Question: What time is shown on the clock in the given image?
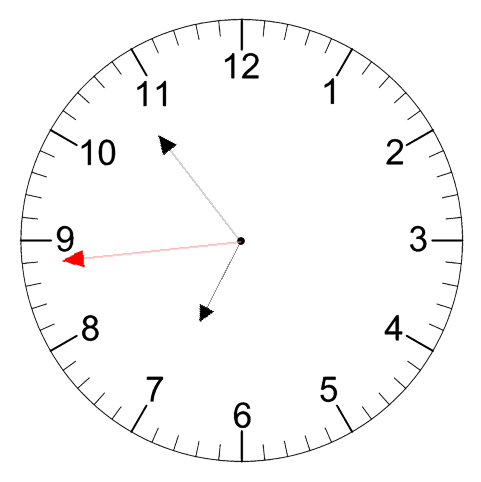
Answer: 06:53:44